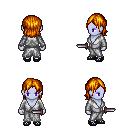
a pixel art fantasy rpg character, female body template, dark elf, purple skin, white robe, red pants, dark blonde long bangs hairstyle, ghillies, dagger, four views (front, back, left, right), 2x2 character sprite sheet, small pixel art, hard edges, no anti-aliasing